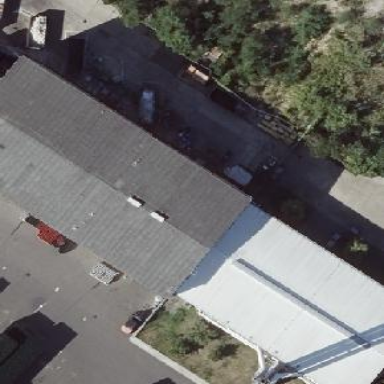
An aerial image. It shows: Service building.